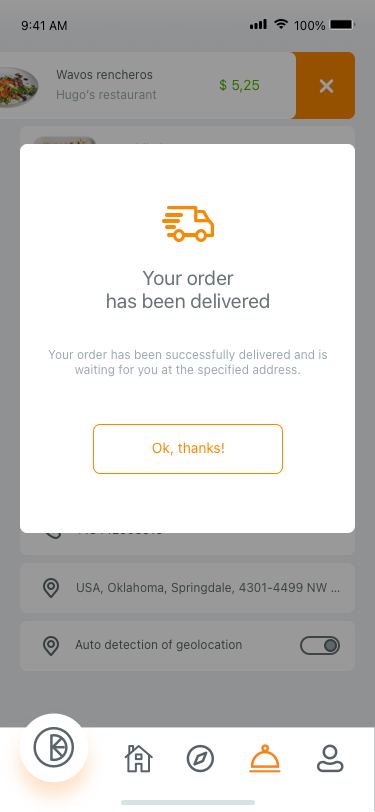
Text in this UI design:
Wavos rencheros
Hugo’s restaurant
$ 5,25
Enchiladas
Hugo’s restaurant
$ 8,00
Mojito
Hugo’s restaurant
$ 2,50
40 m.
$ 15,75
Checkout
Order details
+18442903616
USA, Oklahoma, Springdale, 4301-4499 NW …
Auto detection of geolocation
100%
9:41 AM
Your order
has been delivered
Your order has been successfully delivered and is waiting for you at the specified address.
Ok, thanks!